Question: I want to use a DS18b20 probe connected to Raspberri Pi to control by aircon.
I get the relay to switch on and off at the correct temperatures I want.
The next step is where I am struggling...
My requirements:
Switch aircon off <= 20 (this works)
Switch aircon on >= 25 (this works)
when the aircon switches on above 25...keep the aircon on until 20 is reached, then switch off (this I can't get working)
when the aircon switches off, wait for 10min {to protect the motor} (This I can't get working)
I have tried using a function node with the following code:

Any help here it be greatly appreciated...I have tried doing the same with switch and change nodes, but I can;t get the delay portion working then or get it to stay on to cool down till 20.
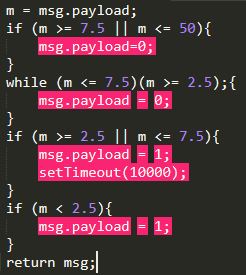
Answer: So in order to get this working you need flow context variables to store the state. I have created below example flow for your problem which makes use of the following 2 context variables:
- -
<URL>
The details of the flow you can find here below.
'''
[{"id":"cc99810d.fdcb8","type":"tab","label":"Flow 1","disabled":false,"info":""},{"id":"<PHONE>.888dcd","type":"inject","z":"cc99810d.fdcb8","name":"initialisation at startup","topic":"","payload":"","payloadType":"date","repeat":"","crontab":"","once":true,"onceDelay":0.1,"x":180,"y":80,"wires":[["97135670.acdd88"]]},{"id":"97135670.acdd88","type":"change","z":"cc99810d.fdcb8","name":"initialize flow variables","rules":[{"t":"set","p":"aircon_is_on","pt":"flow","to":"false","tot":"bool"},{"t":"set","p":"aircon_last_switch_tms","pt":"flow","to":"0","tot":"jsonata"}],"action":"","property":"","from":"","to":"","reg":false,"x":440,"y":80,"wires":[[]]},{"id":"3f26e3af.245a1c","type":"inject","z":"cc99810d.fdcb8","name":"","topic":"","payload":"19","payloadType":"num","repeat":"","crontab":"","once":false,"onceDelay":0.1,"x":130,"y":200,"wires":[["cd981b11.6bac88"]]},{"id":"d7ffb888.3cd648","type":"comment","z":"cc99810d.fdcb8","name":"inject nodes simulating the DS18b20 sensor output","info":"","x":210,"y":140,"wires":[]},{"id":"d0544032.848e","type":"inject","z":"cc99810d.fdcb8","name":"","topic":"","payload":"20","payloadType":"num","repeat":"","crontab":"","once":false,"onceDelay":0.1,"x":130,"y":240,"wires":[["cd981b11.6bac88"]]},{"id":"995c2849.57d9f8","type":"inject","z":"cc99810d.fdcb8","name":"","topic":"","payload":"21","payloadType":"num","repeat":"","crontab":"","once":false,"onceDelay":0.1,"x":130,"y":280,"wires":[["cd981b11.6bac88"]]},{"id":"f6cee931.a62e78","type":"inject","z":"cc99810d.fdcb8","name":"","topic":"","payload":"24","payloadType":"num","repeat":"","crontab":"","once":false,"onceDelay":0.1,"x":130,"y":320,"wires":[["cd981b11.6bac88"]]},{"id":"3dcf7adb.db0d66","type":"inject","z":"cc99810d.fdcb8","name":"","topic":"","payload":"25","payloadType":"num","repeat":"","crontab":"","once":false,"onceDelay":0.1,"x":130,"y":360,"wires":[["cd981b11.6bac88"]]},{"id":"76d055f9.3878dc","type":"inject","z":"cc99810d.fdcb8","name":"","topic":"","payload":"26","payloadType":"num","repeat":"","crontab":"","once":false,"onceDelay":0.1,"x":130,"y":400,"wires":[["cd981b11.6bac88"]]},{"id":"7698406b.1ca73","type":"change","z":"cc99810d.fdcb8","name":"set flow context and payload to switch off aircon","rules":[{"t":"set","p":"aircon_is_on","pt":"flow","to":"false","tot":"bool"},{"t":"set","p":"aircon_last_switch_tms","pt":"flow","to":"","tot":"date"},{"t":"set","p":"payload","pt":"msg","to":"false","tot":"bool"}],"action":"","property":"","from":"","to":"","reg":false,"x":1060,"y":220,"wires":[["7d3fbf47.1bc7a"]]},{"id":"cd981b11.6bac88","type":"switch","z":"cc99810d.fdcb8","name":"aircon is on ?","property":"aircon_is_on","propertyType":"flow","rules":[{"t":"true"},{"t":"false"}],"checkall":"true","repair":false,"outputs":2,"x":330,"y":300,"wires":[["ea9a6fa9.67ae5"],["fc9c4632.967d78"]]},{"id":"ea9a6fa9.67ae5","type":"switch","z":"cc99810d.fdcb8","name":"temp <= 20 ?","property":"payload","propertyType":"msg","rules":[{"t":"lte","v":"20","vt":"num"}],"checkall":"true","repair":false,"outputs":1,"x":510,"y":220,"wires":[["7698406b.1ca73"]]},{"id":"7d3fbf47.1bc7a","type":"debug","z":"cc99810d.fdcb8","name":"aircon command to switch it on / off","active":true,"tosidebar":true,"console":false,"tostatus":false,"complete":"payload","x":1400,"y":280,"wires":[]},{"id":"fc9c4632.967d78","type":"switch","z":"cc99810d.fdcb8","name":"temp >= 25 ?","property":"payload","propertyType":"msg","rules":[{"t":"gte","v":"25","vt":"num"}],"checkall":"true","repair":false,"outputs":1,"x":510,"y":320,"wires":[["78c00f1f.7f943"]]},{"id":"78c00f1f.7f943","type":"switch","z":"cc99810d.fdcb8","name":"switch on / off more than 10 minutes ago ?","property":"($toMillis($now())-$flowContext("aircon_last_switch_tms")) > (10*60*1000)","propertyType":"jsonata","rules":[{"t":"true"}],"checkall":"true","repair":false,"outputs":1,"x":700,"y":380,"wires":[["c5c075a6.a039b8"]]},{"id":"c5c075a6.a039b8","type":"change","z":"cc99810d.fdcb8","name":"set flow context and payload to switch off aircon","rules":[{"t":"set","p":"aircon_is_on","pt":"flow","to":"true","tot":"bool"},{"t":"set","p":"aircon_last_switch_tms","pt":"flow","to":"","tot":"date"},{"t":"set","p":"payload","pt":"msg","to":"true","tot":"bool"}],"action":"","property":"","from":"","to":"","reg":false,"x":1080,"y":380,"wires":[["7d3fbf47.1bc7a"]]},{"id":"a8acfa78.442cd8","type":"debug","z":"cc99810d.fdcb8","name":"flow.aircon_last_switch_tms (in milli seconds since 1970)","active":true,"tosidebar":true,"console":false,"tostatus":false,"complete":"payload","x":730,"y":540,"wires":[]},{"id":"e6dec5ed.6e6d78","type":"inject","z":"cc99810d.fdcb8","name":"flow.aircon_last_switch_tms","topic":"","payload":"aircon_last_switch_tms","payloadType":"flow","repeat":"","crontab":"","once":false,"onceDelay":0.1,"x":180,"y":540,"wires":[["a8acfa78.442cd8","b8c55cf8.7f1fe"]]},{"id":"2a2df95.069e206","type":"debug","z":"cc99810d.fdcb8","name":"flow.aircon_last_switch_tms","active":true,"tosidebar":true,"console":false,"tostatus":false,"complete":"payload","x":640,"y":600,"wires":[]},{"id":"b8c55cf8.7f1fe","type":"change","z":"cc99810d.fdcb8","name":"$fromMillis(payload)","rules":[{"t":"set","p":"payload","pt":"msg","to":"$fromMillis(payload)","tot":"jsonata"}],"action":"","property":"","from":"","to":"","reg":false,"x":360,"y":600,"wires":[["2a2df95.069e206"]]},{"id":"ff677399.2c529","type":"comment","z":"cc99810d.fdcb8","name":"test nodes to check the aircon flow context variables","info":"","x":227,"y":462,"wires":[]},{"id":"4a49b01b.1db3","type":"inject","z":"cc99810d.fdcb8","name":"","topic":"","payload":"aircon_is_on","payloadType":"flow","repeat":"","crontab":"","once":false,"onceDelay":0.1,"x":169,"y":499,"wires":[["2497d1be.1155ce"]]},{"id":"2497d1be.1155ce","type":"debug","z":"cc99810d.fdcb8","name":"flow.aircon_is_on","active":true,"tosidebar":true,"console":false,"tostatus":false,"complete":"payload","x":610,"y":500,"wires":[]},{"id":"<PHONE>.a8c56","type":"comment","z":"cc99810d.fdcb8","name":"output to switch on /off aircon","info":"","x":1360,"y":100,"wires":[]},{"id":"3411ff23.37aa1","type":"comment","z":"cc99810d.fdcb8","name":"aircon flow context variables","info":"This flow makes use of 2 flow context variables:
1. *aircon_is_on* : is a boolean indicating if the aircon is currently switched on or off.
2. *aircon_last_switch_tms* : is a timestamp (expressed in number of milli seconds since 1970) of the last time the aircon has been switch on or off.","x":453,"y":26,"wires":[]}]
'''
kr
Jan